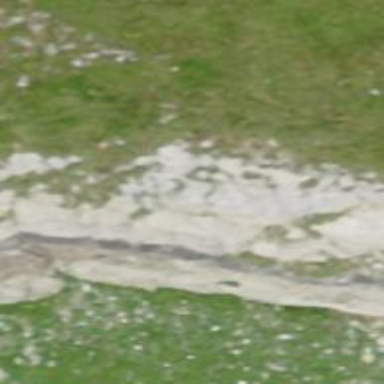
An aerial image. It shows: Cliff in nature.